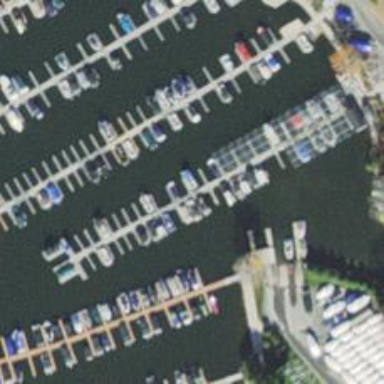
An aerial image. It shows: Man-made pier.